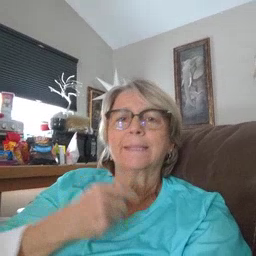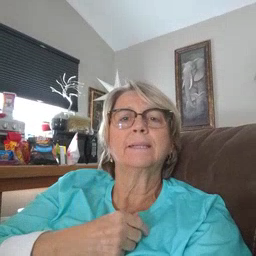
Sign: pretty